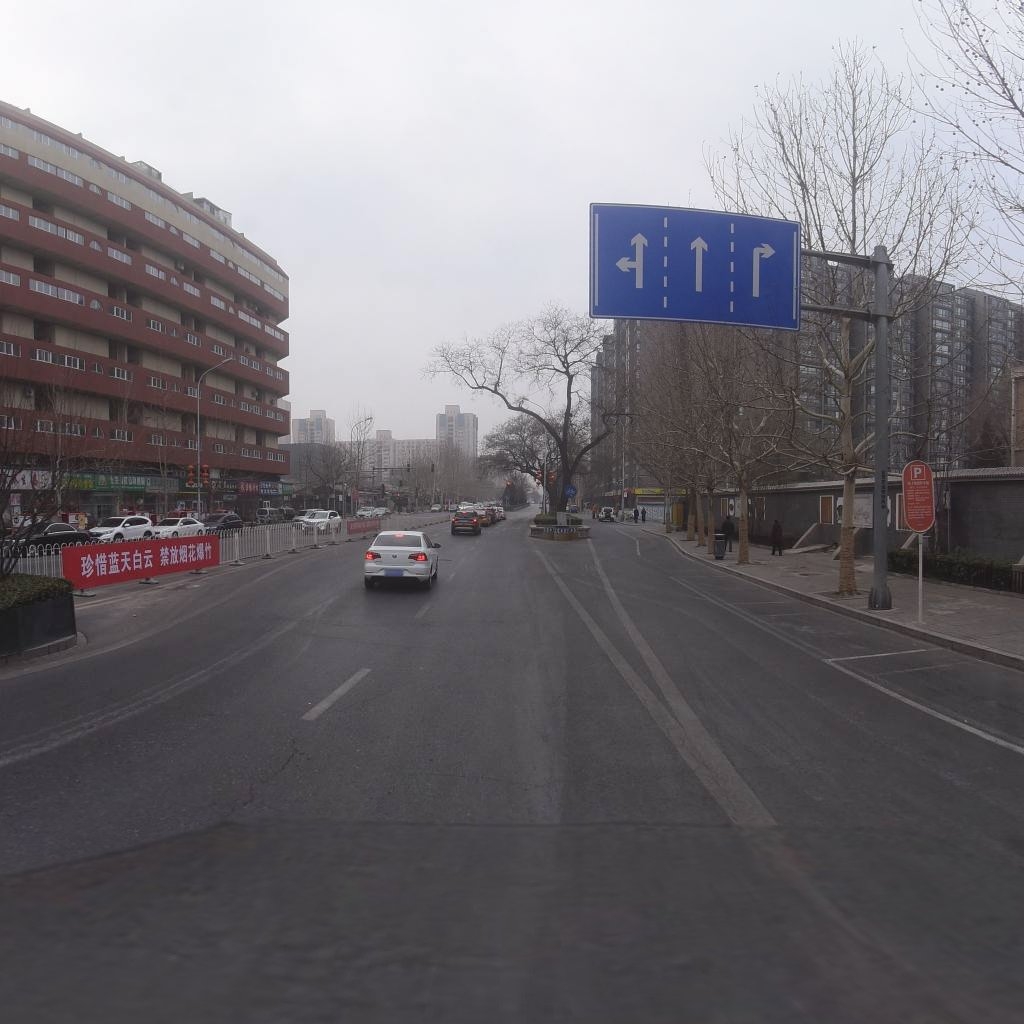
Region: Xicheng
Road damage annotations: longitudinal crack